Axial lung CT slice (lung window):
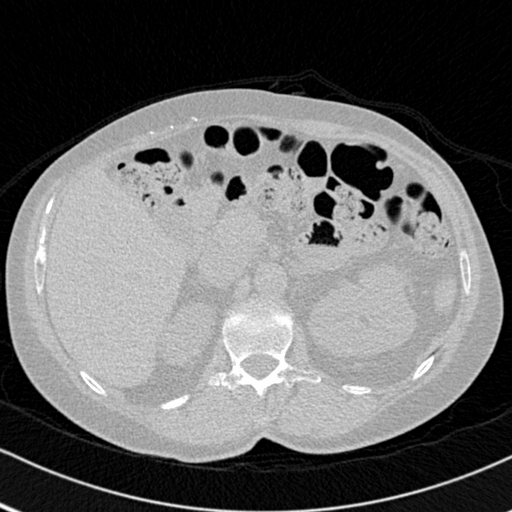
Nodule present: no